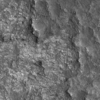
Label: not_dusty